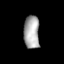
Tissue: lung
Cell type: T cells
Senescence score: 0.2433
Nuclear area (px): 503
Mean DAPI intensity: 171.006